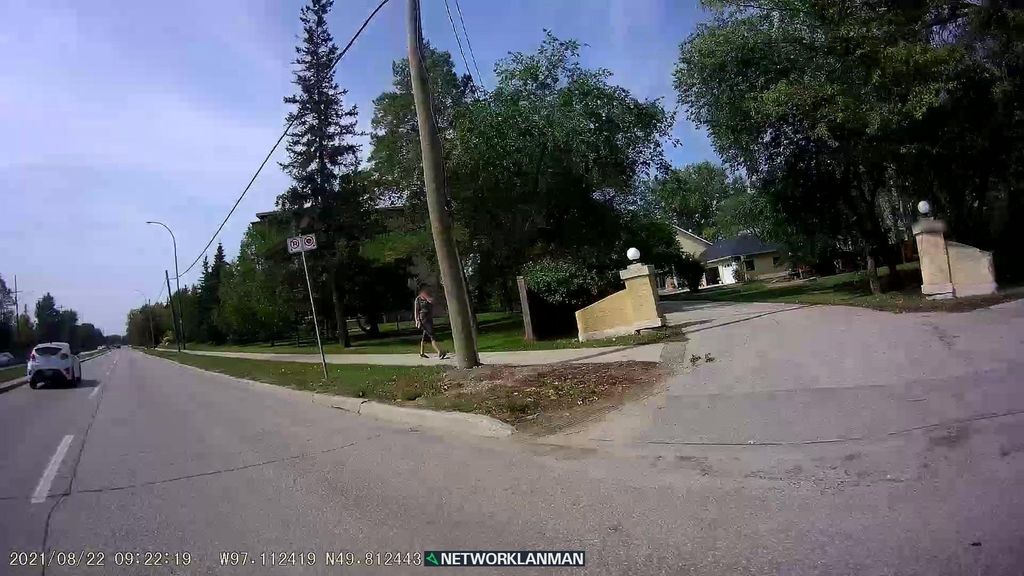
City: winnipeg